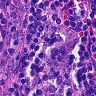
Metastatic tissue present: no